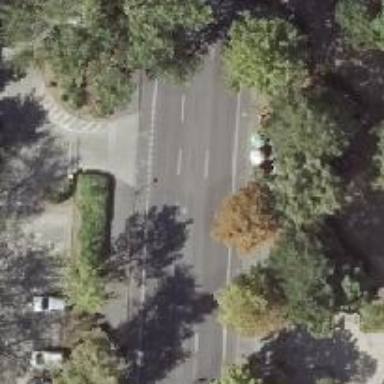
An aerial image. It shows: Tertiary road with separate asphalt sidewalks and exclusive cycle lanes on both sides.